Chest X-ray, PA view. Patient: 56 years old, sex F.
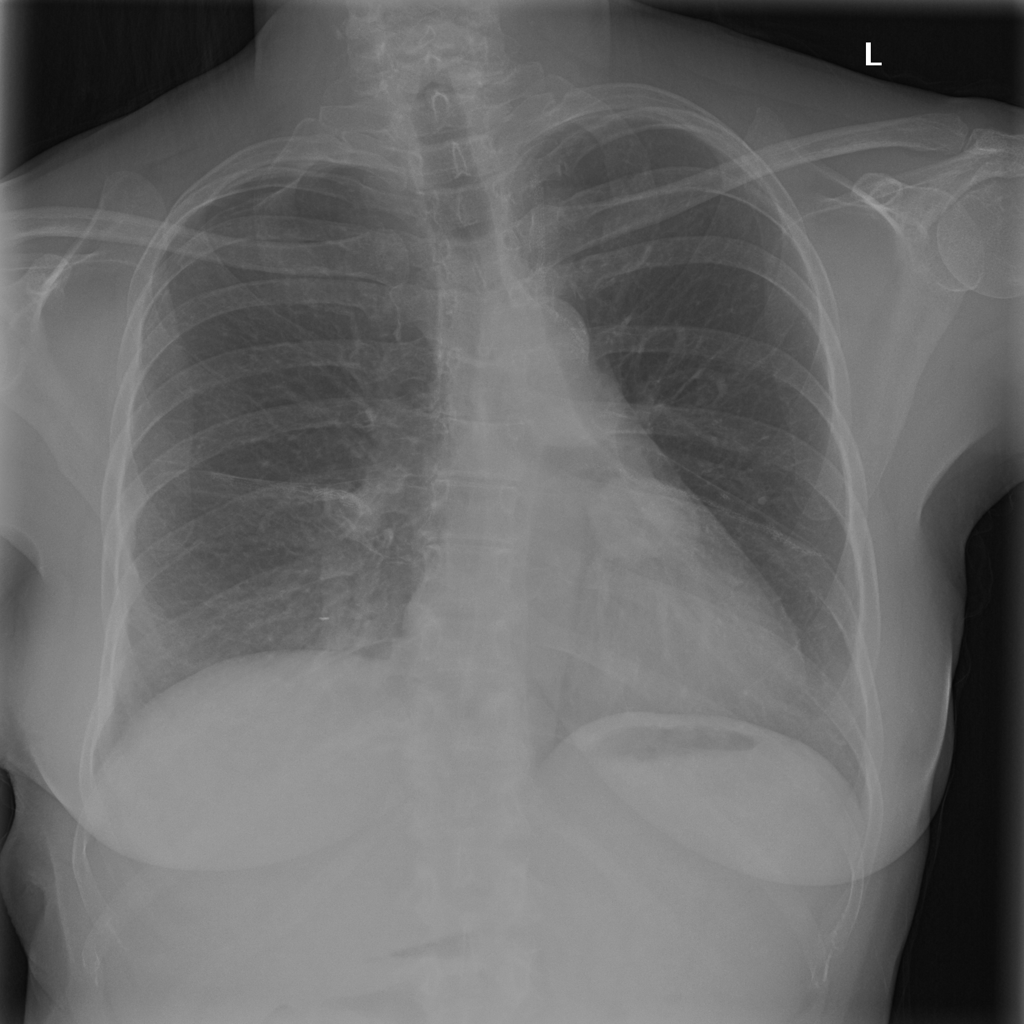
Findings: Atelectasis, Infiltration, Pneumothorax